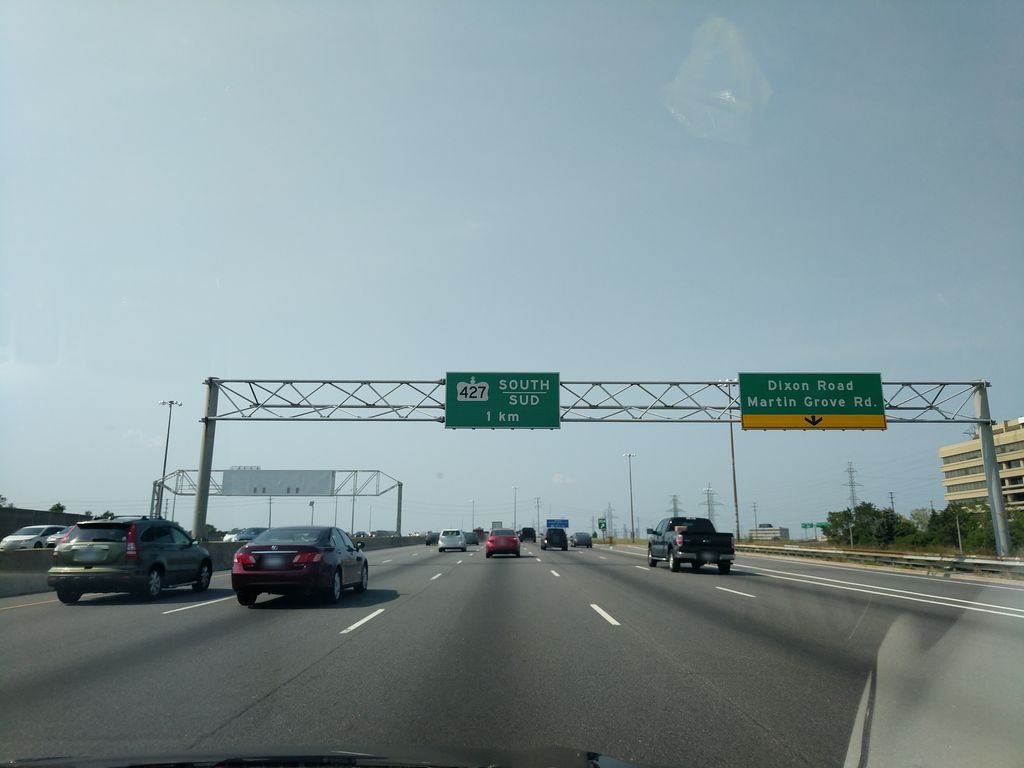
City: toronto